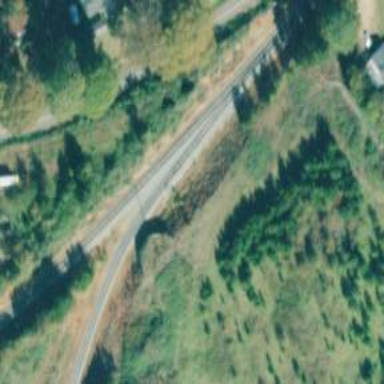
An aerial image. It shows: Trap point for railway derailment prevention.